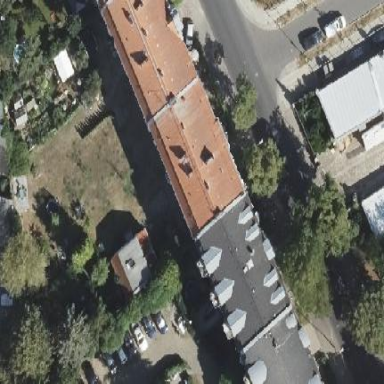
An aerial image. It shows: Apartments housed in building with gambrel roof.